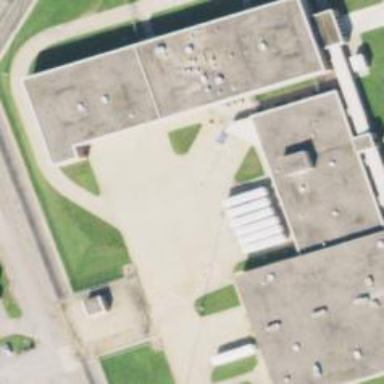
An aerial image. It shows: Prison building.